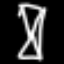
Label: hourglass